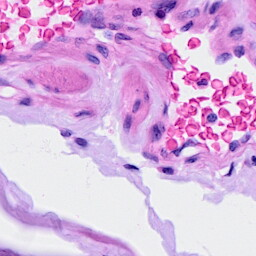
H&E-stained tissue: Ovarian